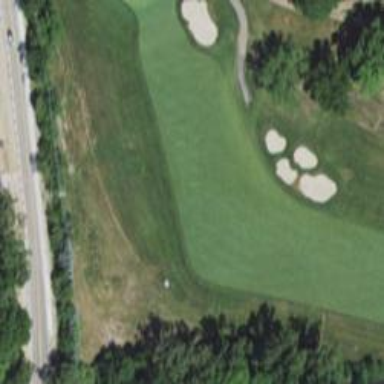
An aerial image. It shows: Golf hole.